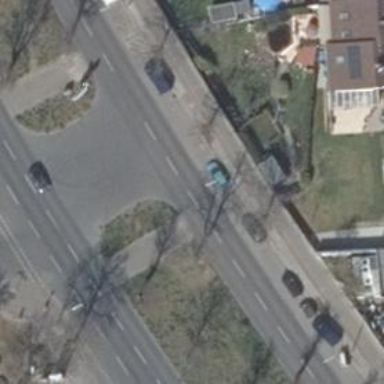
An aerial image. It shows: Traffic island located on footway.